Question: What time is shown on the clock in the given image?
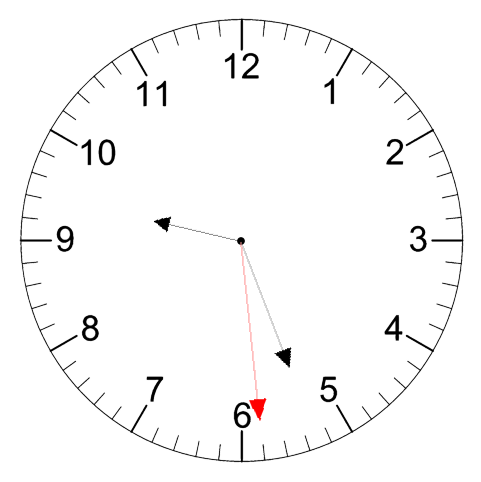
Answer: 09:26:29